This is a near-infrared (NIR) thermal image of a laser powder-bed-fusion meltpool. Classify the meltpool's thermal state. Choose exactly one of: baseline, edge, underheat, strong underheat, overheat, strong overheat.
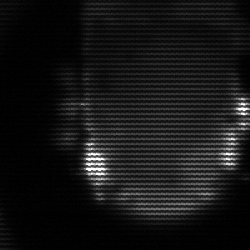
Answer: baseline